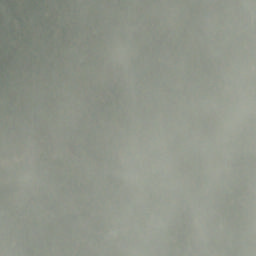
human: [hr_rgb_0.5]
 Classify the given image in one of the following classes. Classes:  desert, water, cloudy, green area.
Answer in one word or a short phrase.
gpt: cloudy